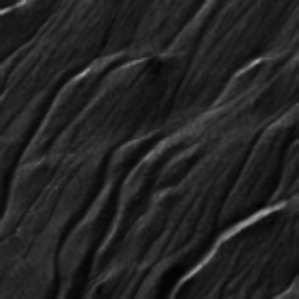
Label: frost